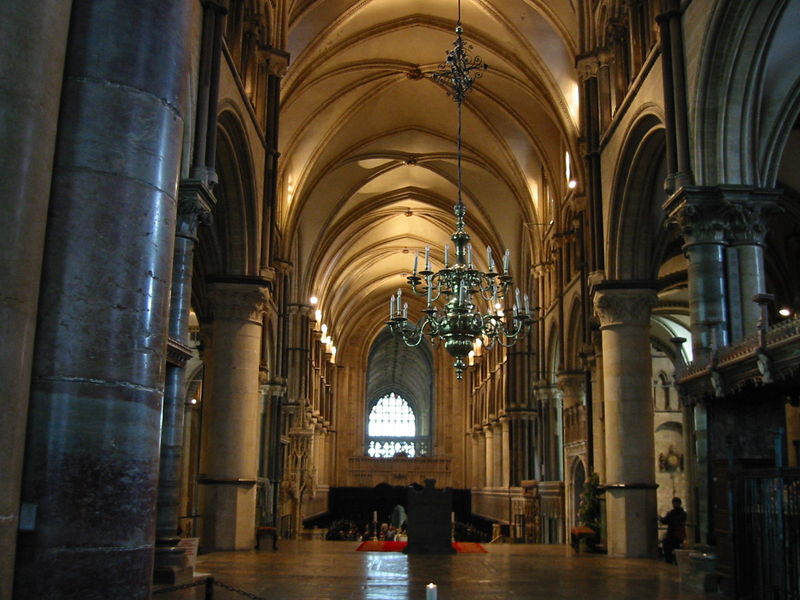
Titel: Kathedrale von Canterbury
Standort: Canterbury, Kathedrale (EU - GB)
Schlagwörter: fenster, grau, licht, marmor, säulen, gebäude, rot, architektur, kirche, gotik, schiff, bogen, saal, kerzen, kronleuchter, leuchter, lüster, bögen, gewölbe, dom, altar, gotisch, chor, taufbecken, beichtstuhl